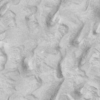
Label: not_dusty